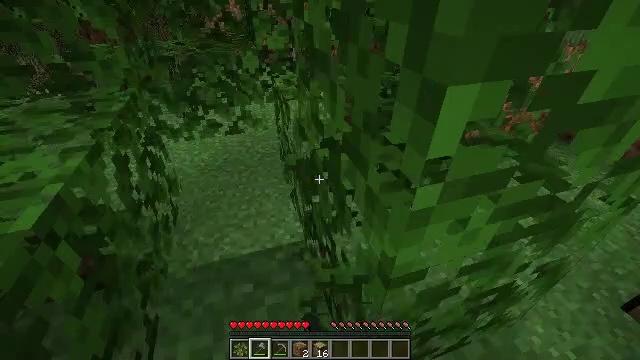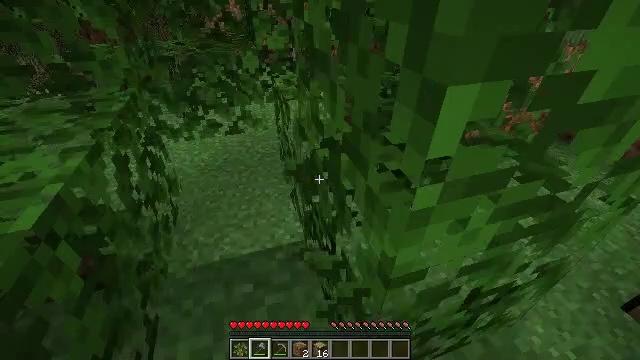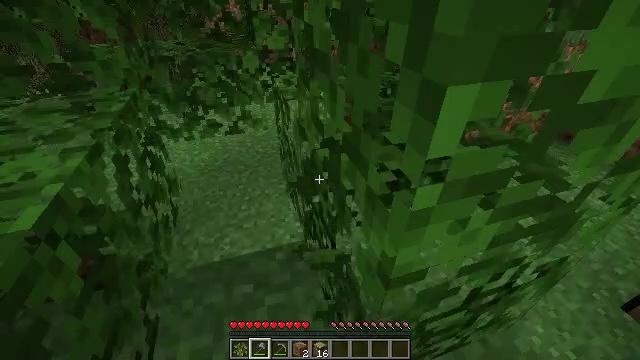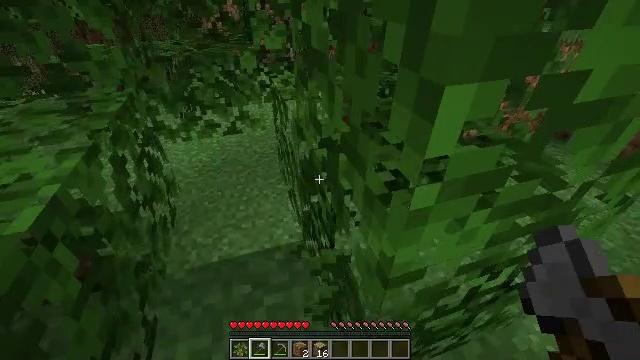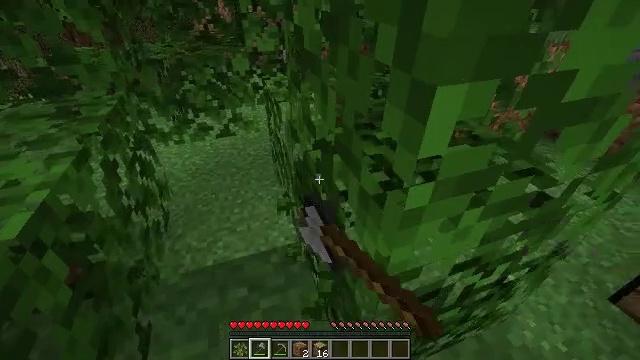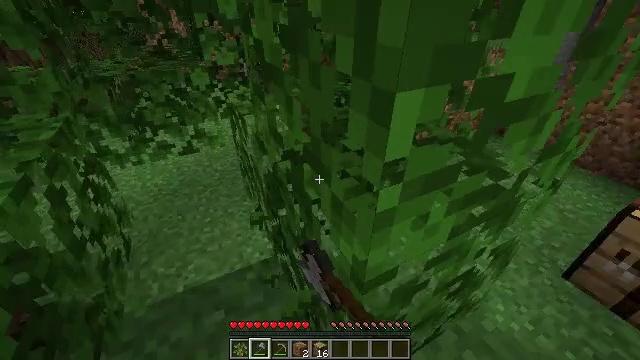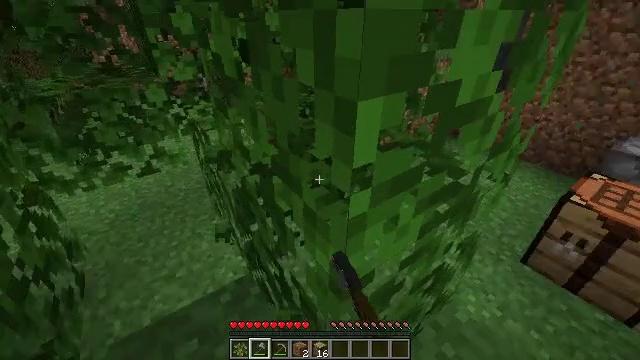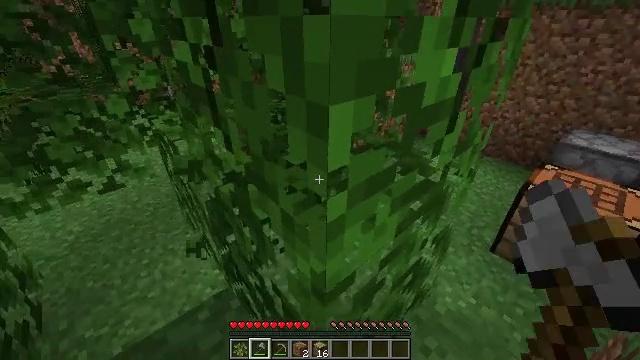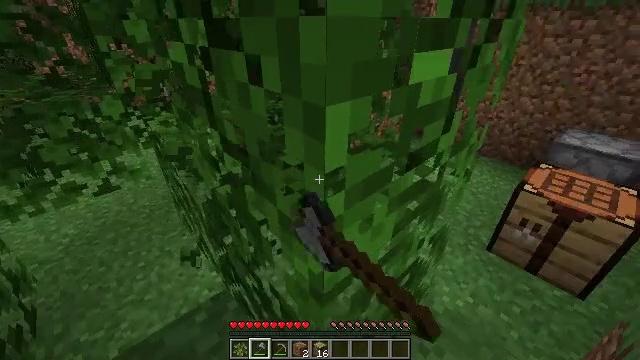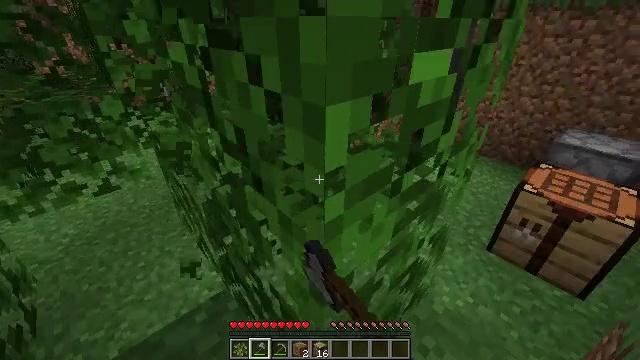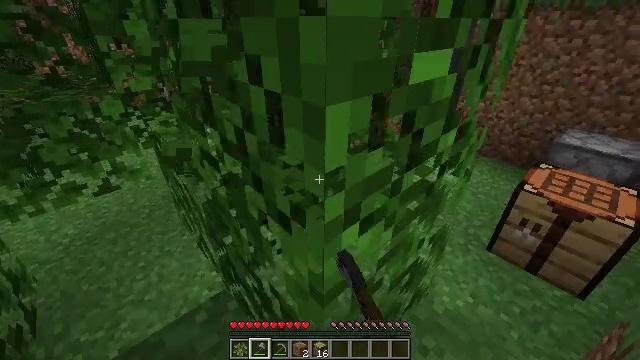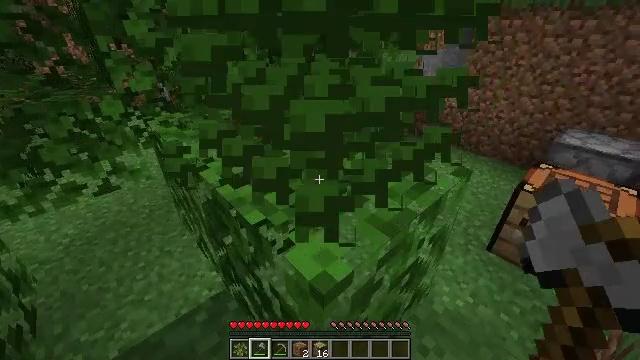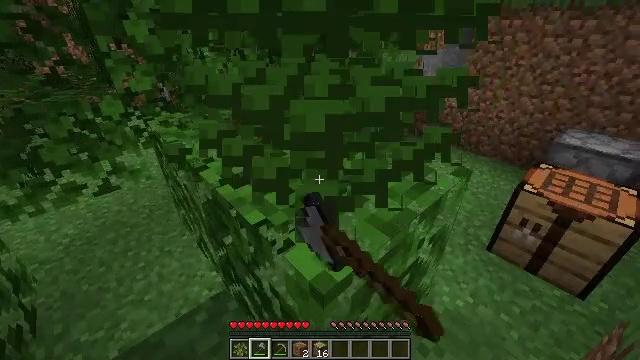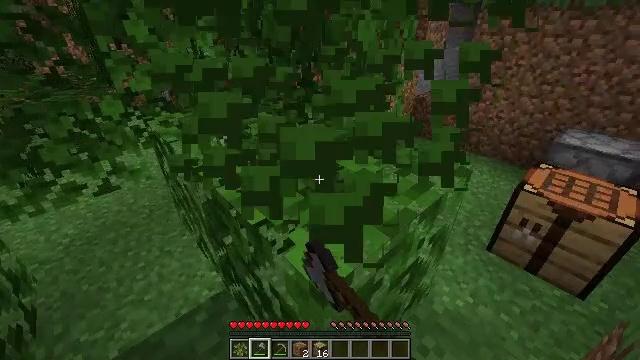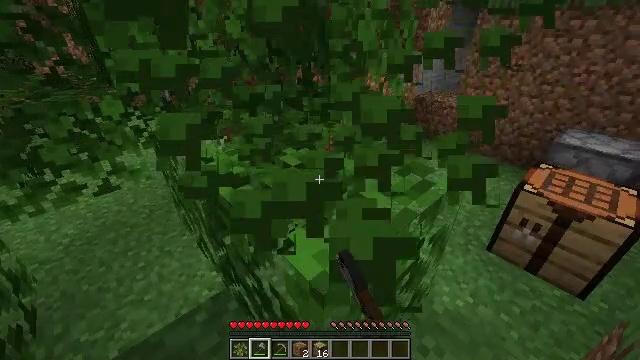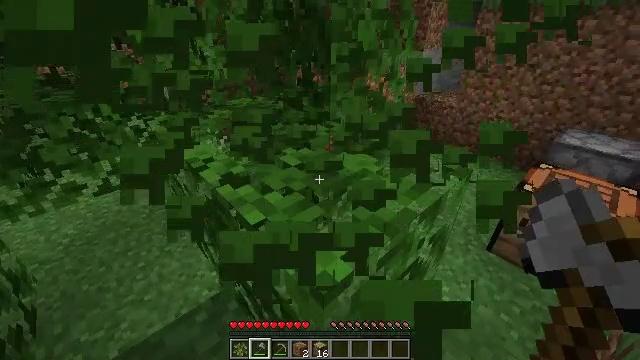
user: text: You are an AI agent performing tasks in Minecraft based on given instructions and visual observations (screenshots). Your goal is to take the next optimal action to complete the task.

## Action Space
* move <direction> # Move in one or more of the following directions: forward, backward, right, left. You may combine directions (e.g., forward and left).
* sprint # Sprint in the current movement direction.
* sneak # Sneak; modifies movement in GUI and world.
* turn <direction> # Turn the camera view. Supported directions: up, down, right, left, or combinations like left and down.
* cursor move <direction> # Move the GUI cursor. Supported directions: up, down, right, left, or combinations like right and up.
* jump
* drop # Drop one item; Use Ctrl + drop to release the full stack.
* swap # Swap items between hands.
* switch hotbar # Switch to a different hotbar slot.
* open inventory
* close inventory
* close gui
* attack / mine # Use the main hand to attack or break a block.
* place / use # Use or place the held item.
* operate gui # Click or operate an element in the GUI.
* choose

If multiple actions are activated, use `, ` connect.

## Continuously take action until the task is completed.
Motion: motion action
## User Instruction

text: Break oak leaves from the trees.
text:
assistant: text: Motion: attack / mine
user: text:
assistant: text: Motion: attack / mine
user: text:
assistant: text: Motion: attack / mine
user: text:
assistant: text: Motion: turn right, attack / mine
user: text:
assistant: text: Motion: turn right and up, attack / mine
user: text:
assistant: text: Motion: turn right and up, attack / mine
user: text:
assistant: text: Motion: turn right and up, attack / mine
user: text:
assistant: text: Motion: attack / mine
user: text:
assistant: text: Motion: attack / mine
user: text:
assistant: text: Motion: attack / mine
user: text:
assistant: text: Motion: attack / mine
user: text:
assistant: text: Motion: attack / mine
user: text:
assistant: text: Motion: attack / mine
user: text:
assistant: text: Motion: attack / mine
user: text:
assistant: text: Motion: attack / mine
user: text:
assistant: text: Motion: attack / mine
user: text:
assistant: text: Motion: attack / mine
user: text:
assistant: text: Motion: attack / mine
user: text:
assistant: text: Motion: attack / mine
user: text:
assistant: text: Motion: turn left and down, attack / mine
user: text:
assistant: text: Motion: turn left and down, attack / mine
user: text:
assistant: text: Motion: turn left and down, attack / mine
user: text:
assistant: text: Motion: turn down, attack / mine
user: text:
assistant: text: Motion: attack / mine
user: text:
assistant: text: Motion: attack / mine
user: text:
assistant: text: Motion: attack / mine
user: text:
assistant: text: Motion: attack / mine
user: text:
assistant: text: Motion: attack / mine
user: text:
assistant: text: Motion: attack / mine
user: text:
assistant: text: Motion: attack / mine